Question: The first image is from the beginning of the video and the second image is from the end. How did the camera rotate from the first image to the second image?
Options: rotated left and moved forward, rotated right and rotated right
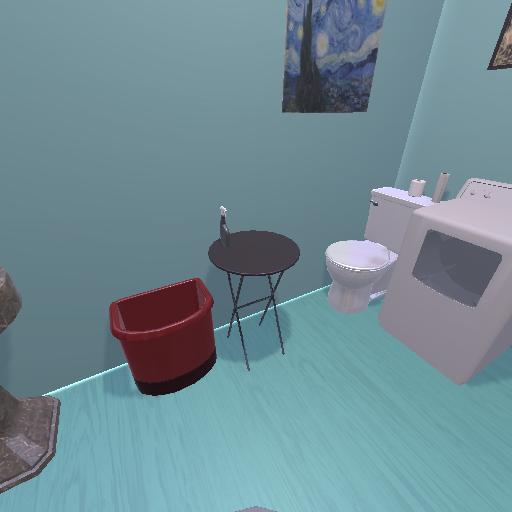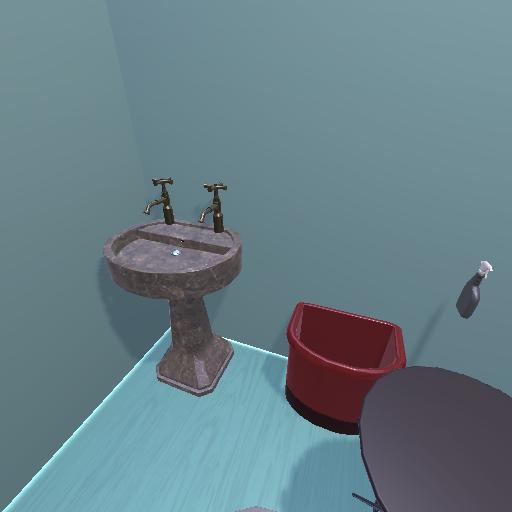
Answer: rotated left and moved forward